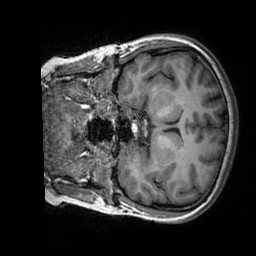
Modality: T1w
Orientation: coronal
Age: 25
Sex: female
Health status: healthy
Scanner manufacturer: siemens
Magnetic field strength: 3 T
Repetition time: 2.3 s
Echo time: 0.00303 s